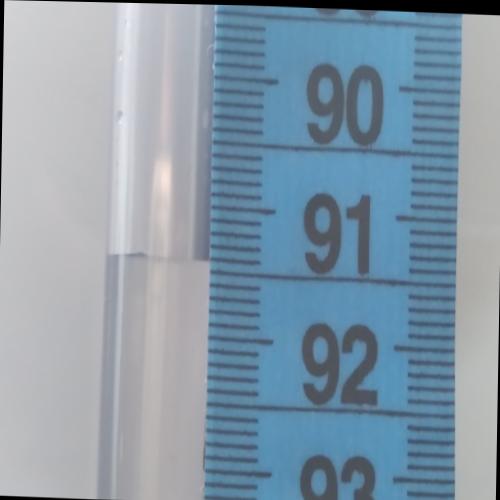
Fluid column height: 91.4 cm